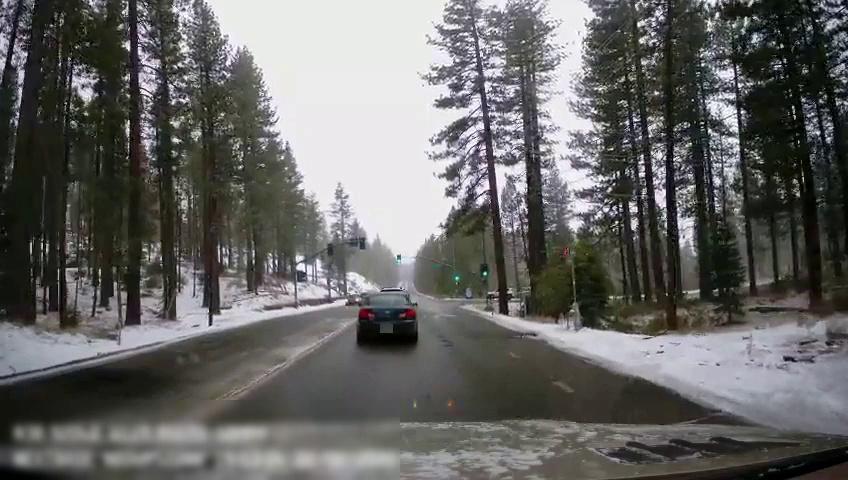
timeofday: Day
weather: Snowy
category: Drivable Space
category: Vehicles | Car
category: Vehicles | SUV
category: Vehicles | Car
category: Lanes | Opposite Lane
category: Lanes | Opposite Lane
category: Lanes | Opposite Lane
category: Lanes | Current Lane
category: Traffic | Lights
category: Traffic | Lights
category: Traffic | Lights
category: Traffic | Lights